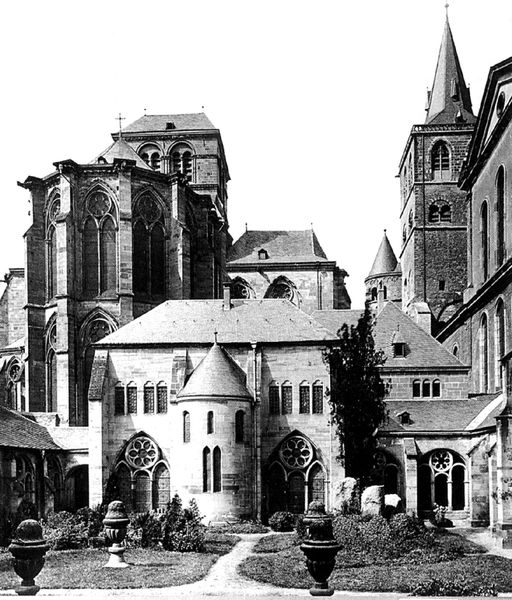
Titel: Liebfrauenkirche in Trier
Standort: Trier, Liebfrauenkirche (EU - D - RP)
Schlagwörter: kirchturm, fenster, schwarz, weiss, gebäude, gras, park, rasen, weg, kirche, wege, gotik, turm, garten, fassade, giebel, hof, anbau, foto, bögen, innenhof, glockenturm, kreuz, türme, schwarzweiss, noir, maison, apsis, blanche, glocken, rosetten, kreuzgang, rundturm, kirchhof, eglise, plante, abre, jardain